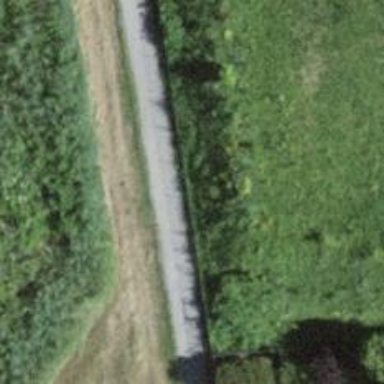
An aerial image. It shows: Path with excellent visibility for trail.